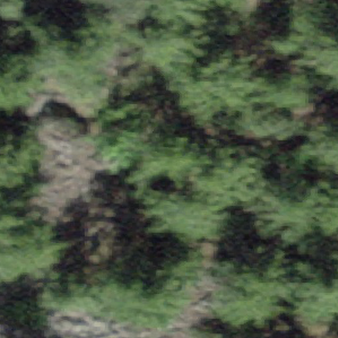
Label: other